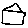
Label: house